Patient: sex F, age 66
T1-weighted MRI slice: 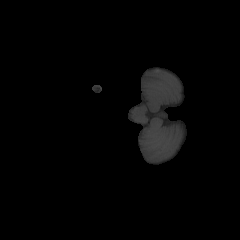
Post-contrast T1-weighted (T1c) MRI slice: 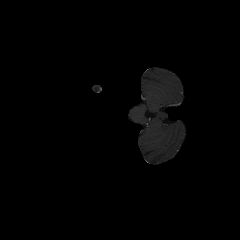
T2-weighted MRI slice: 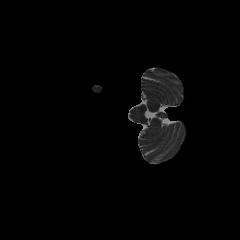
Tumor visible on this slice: no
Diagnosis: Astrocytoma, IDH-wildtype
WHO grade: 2